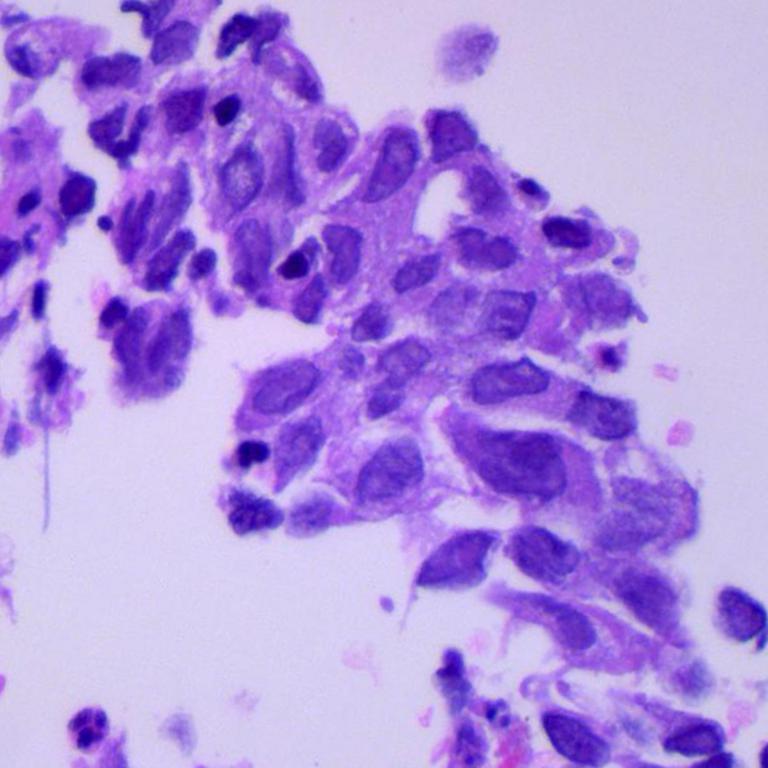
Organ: lung
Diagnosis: adenocarcinomas